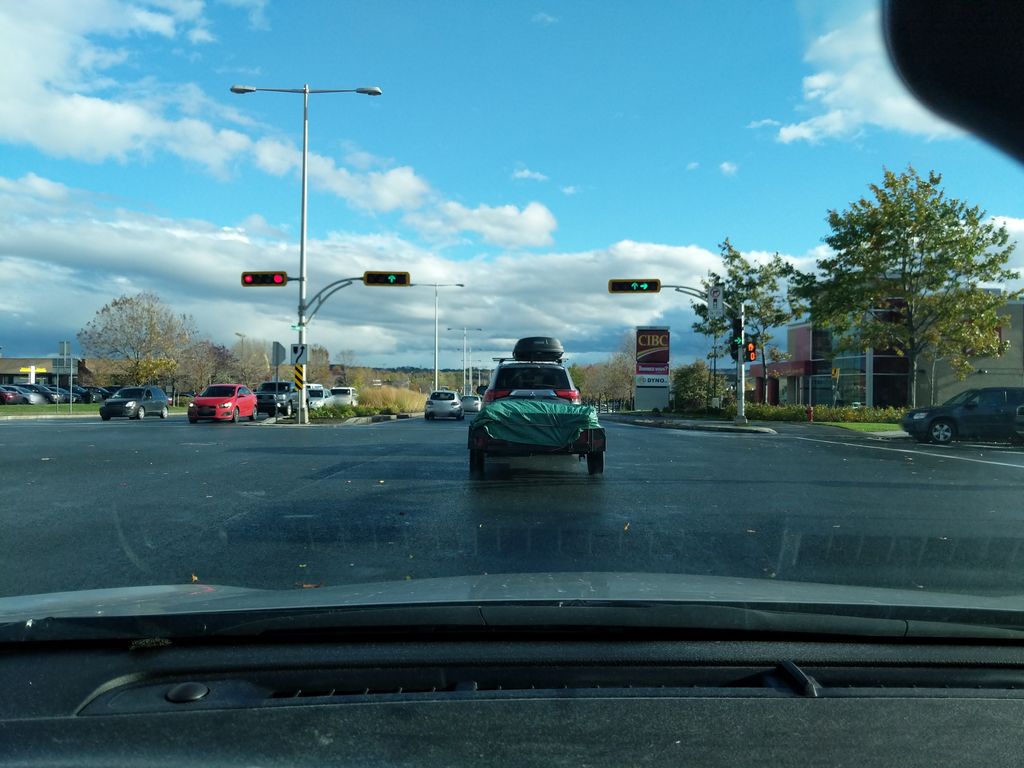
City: quebec_city